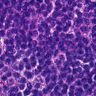
Metastatic tissue present: no